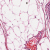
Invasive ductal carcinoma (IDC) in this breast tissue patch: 1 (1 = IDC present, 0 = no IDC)